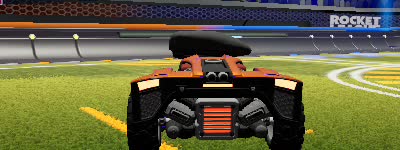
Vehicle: breakout